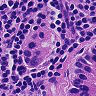
Metastatic tissue present: yes